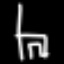
Label: chair